Question: If I run my project this error will come build path problem how to solve this error.
error:
1. Description Resource Path Location Type Project 'videothumb' is missing required source folder: 'gen' videothumb Build path Build Path Problem
2. The project cannot be built until build path errors are resolved videothumb Unknown Java Problem
Can any one help me?

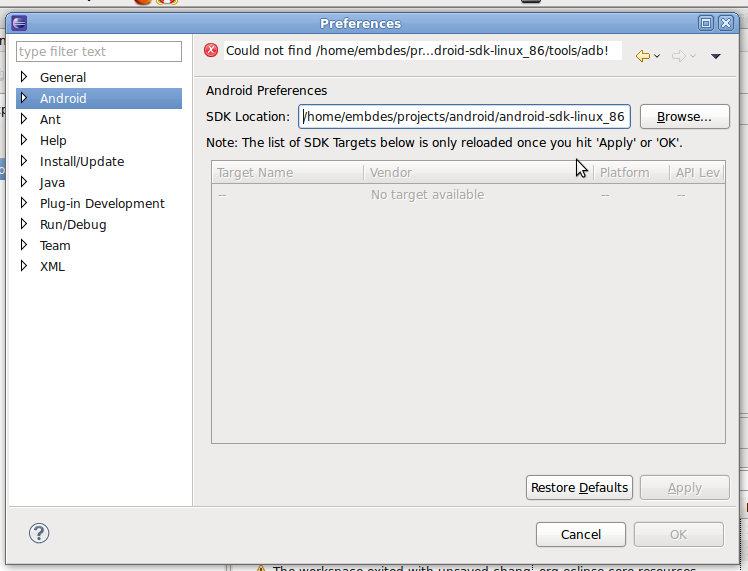
Answer: Try to clean project and if it still doesn't help close and then open project.